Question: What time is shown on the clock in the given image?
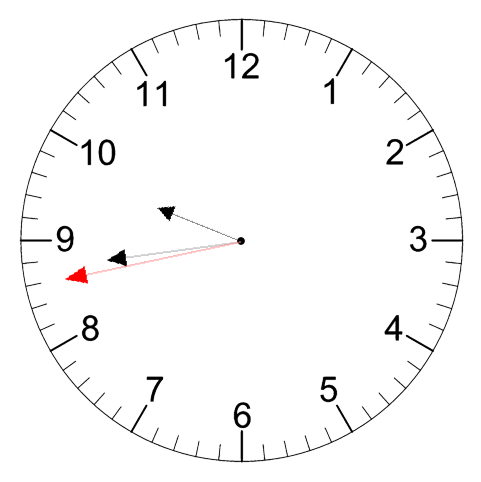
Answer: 09:43:43